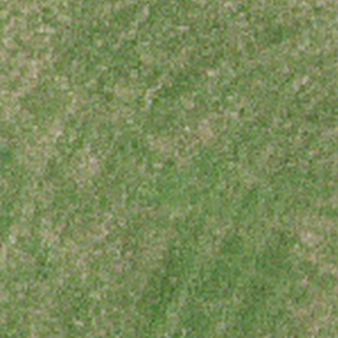
Label: other